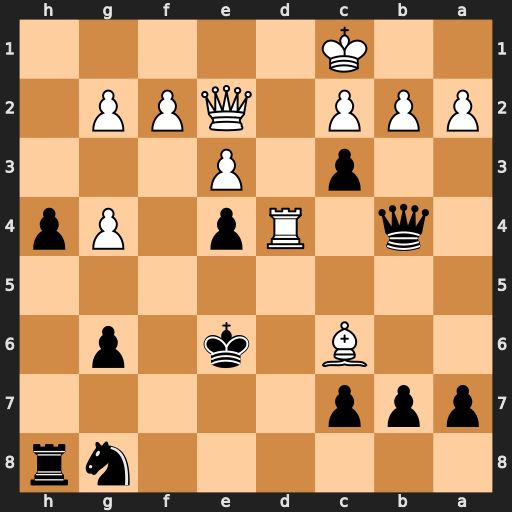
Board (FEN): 6nr/ppp5/2B1k1p1/8/1q1Rp1Pp/2p1P3/PPP1QPP1/2K5
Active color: b
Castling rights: -
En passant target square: -
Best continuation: Qxb2+ Kd1 Qa1#